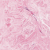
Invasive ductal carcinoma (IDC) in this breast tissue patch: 0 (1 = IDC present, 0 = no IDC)